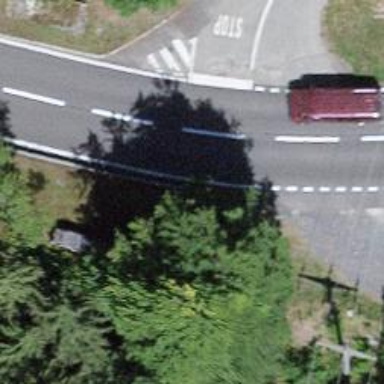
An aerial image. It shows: Tertiary road.